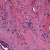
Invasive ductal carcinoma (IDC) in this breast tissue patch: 0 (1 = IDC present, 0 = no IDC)